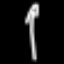
Label: line